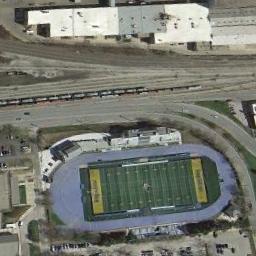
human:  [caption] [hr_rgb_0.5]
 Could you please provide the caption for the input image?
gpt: There are several roads beside the ground track field .

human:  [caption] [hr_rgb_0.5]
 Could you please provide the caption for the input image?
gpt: The track and field is surrounded by roads, Next to buildings and trees .

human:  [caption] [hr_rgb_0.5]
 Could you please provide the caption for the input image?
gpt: There is a unique style of track and field .

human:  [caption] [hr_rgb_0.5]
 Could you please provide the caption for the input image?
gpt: The ground track field with a gridiron is next to some freeways .

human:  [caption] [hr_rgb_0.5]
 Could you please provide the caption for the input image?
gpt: A ground track field with a blue track beside a freeway .